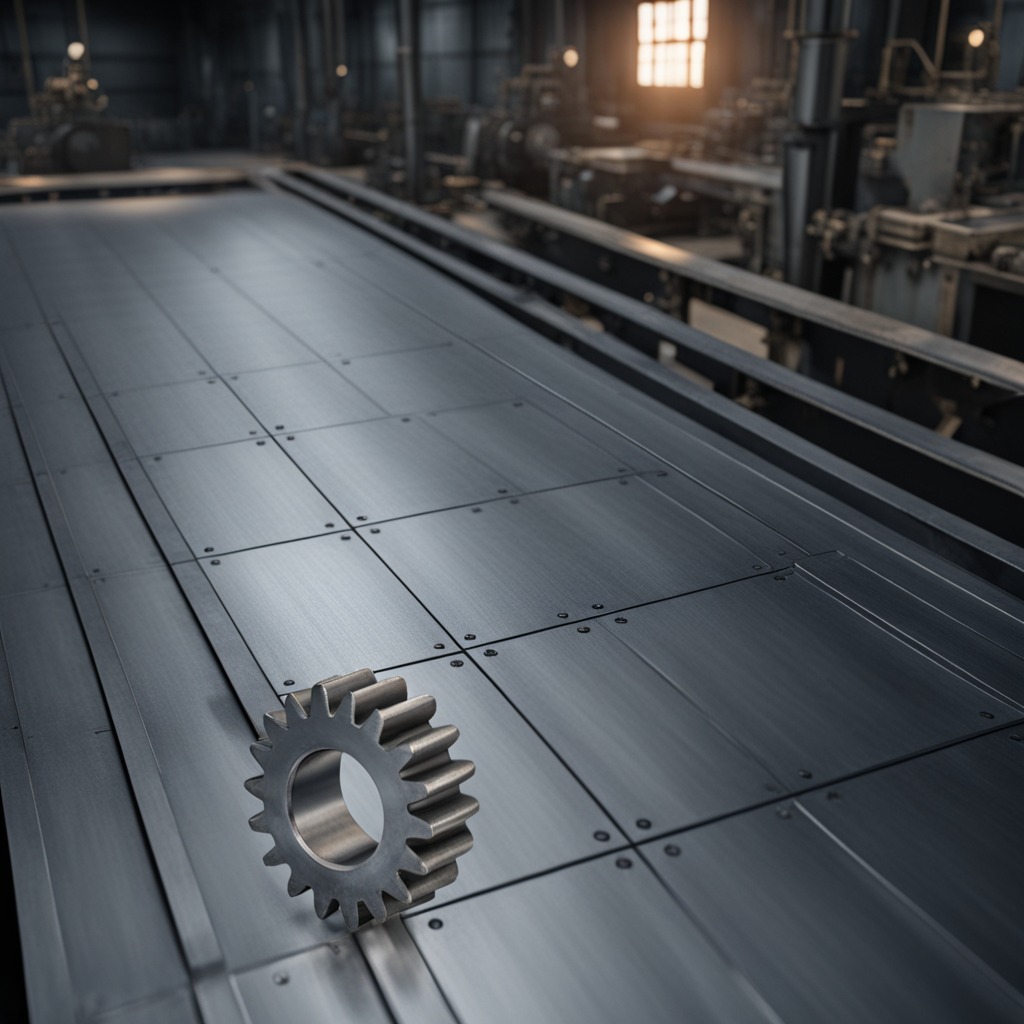
A steel gear with teeth is lying on a cold steel table in a mining workshop.